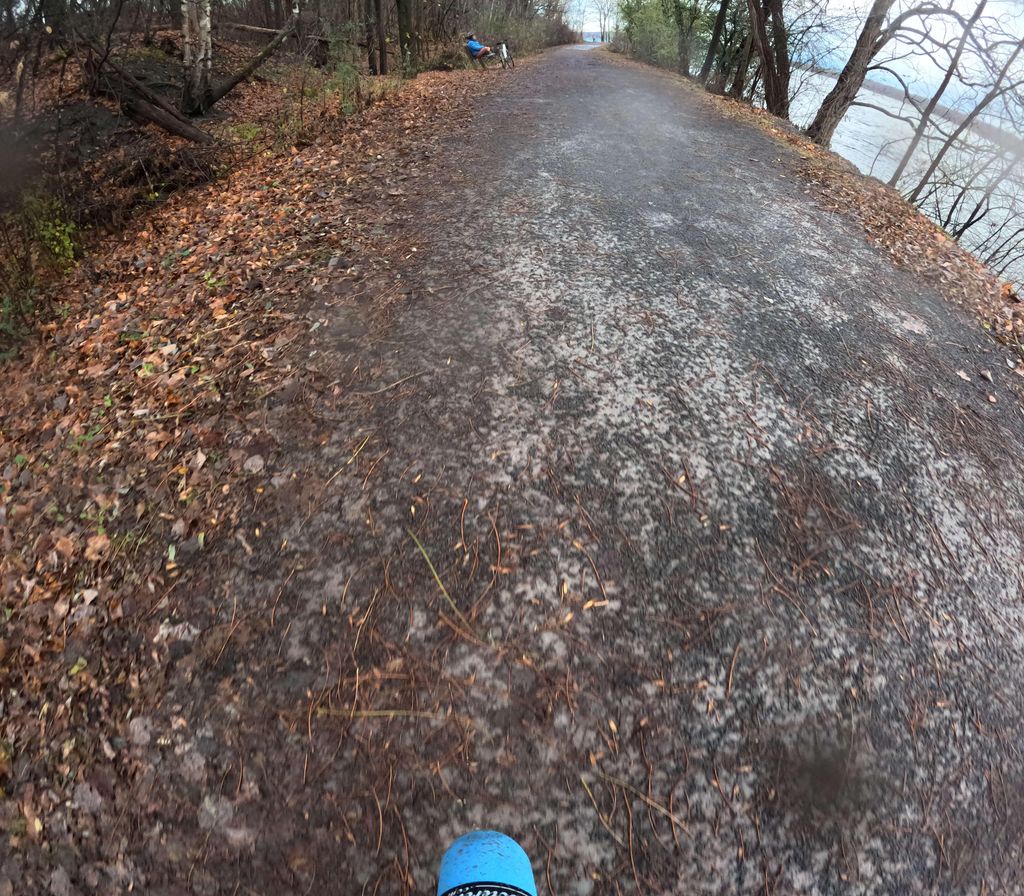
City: ottawa-gatineau